Question: I am writing a code for an app. But I am getting the following error.
I am posting the screen shot. Please help me to resolve the error.

The error is in the part where I use enum.
'''
public static enum Mode
{
static
{
CORRECT = new Mode("CORRECT", 2);
Mode[] arrayOfMode = new Mode[3];
arrayOfMode[0] = NO_ASYNC_TASK;
arrayOfMode[1] = NO_DOWNLOADED_DRAWABLE;
arrayOfMode[2] = CORRECT;
}
}
'''
Thanks every one for the answers.
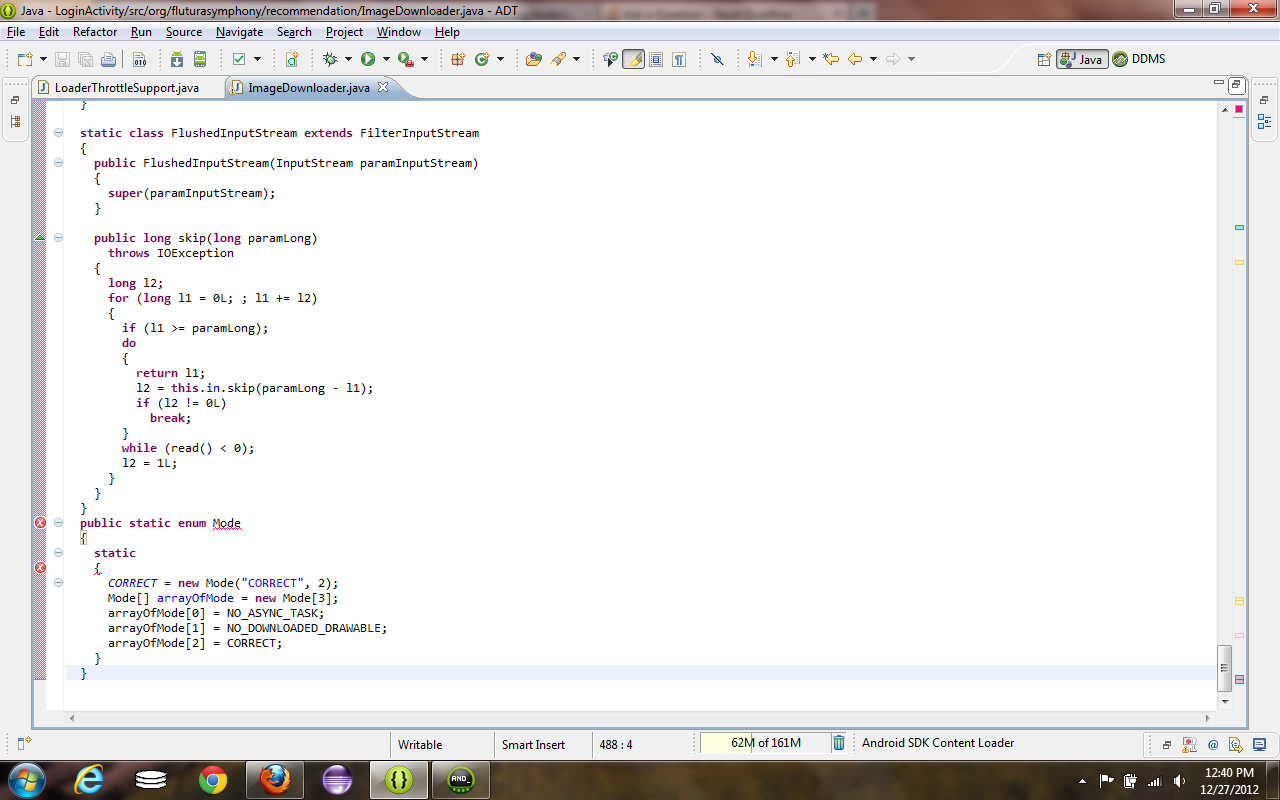
Answer: Your definition needs some enhancements. First of all there is no need to define the enumeration as static. Also, you need to put all of your enumerations in a specific independent class not with other classes, this would make your solution more organised. Additionally, 'static' is a reserved keyword for the language, so no need to use static for an inner block.
You can define the enumerations with or without integer values as in the followings:
'''
public enum Mode
{
NO_ASYNC_TASK,
NO_DOWNLOADED_DRAWABLE,
CORRECT
}
'''
or
'''
public enum Mode
{
NO_ASYNC_TASK(1),
NO_DOWNLOADED_DRAWABLE(2),
CORRECT(3);
private final int id;
Mode(int id) { this.id = id; }
public int getValue() { return id; }
}
'''